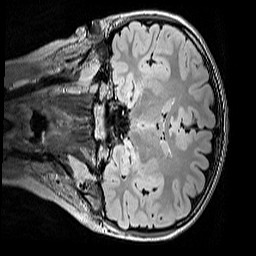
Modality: FLAIR
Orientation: coronal
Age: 10
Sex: female
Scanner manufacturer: siemens
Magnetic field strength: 3 T
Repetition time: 5 s
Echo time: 0.388 s